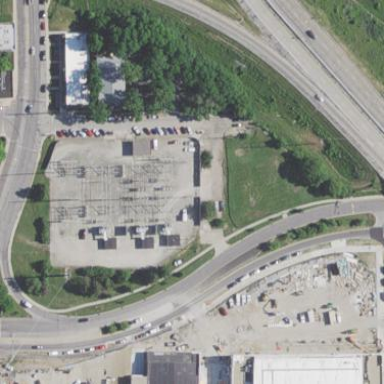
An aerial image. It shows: Outdoor distribution level power substation.